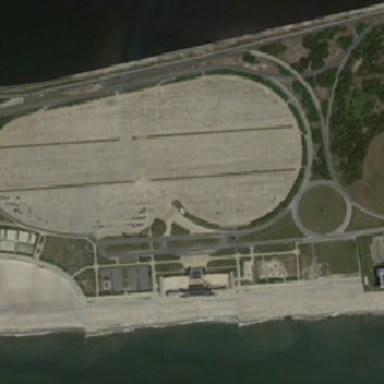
Several houses have been built on the square .